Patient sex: M
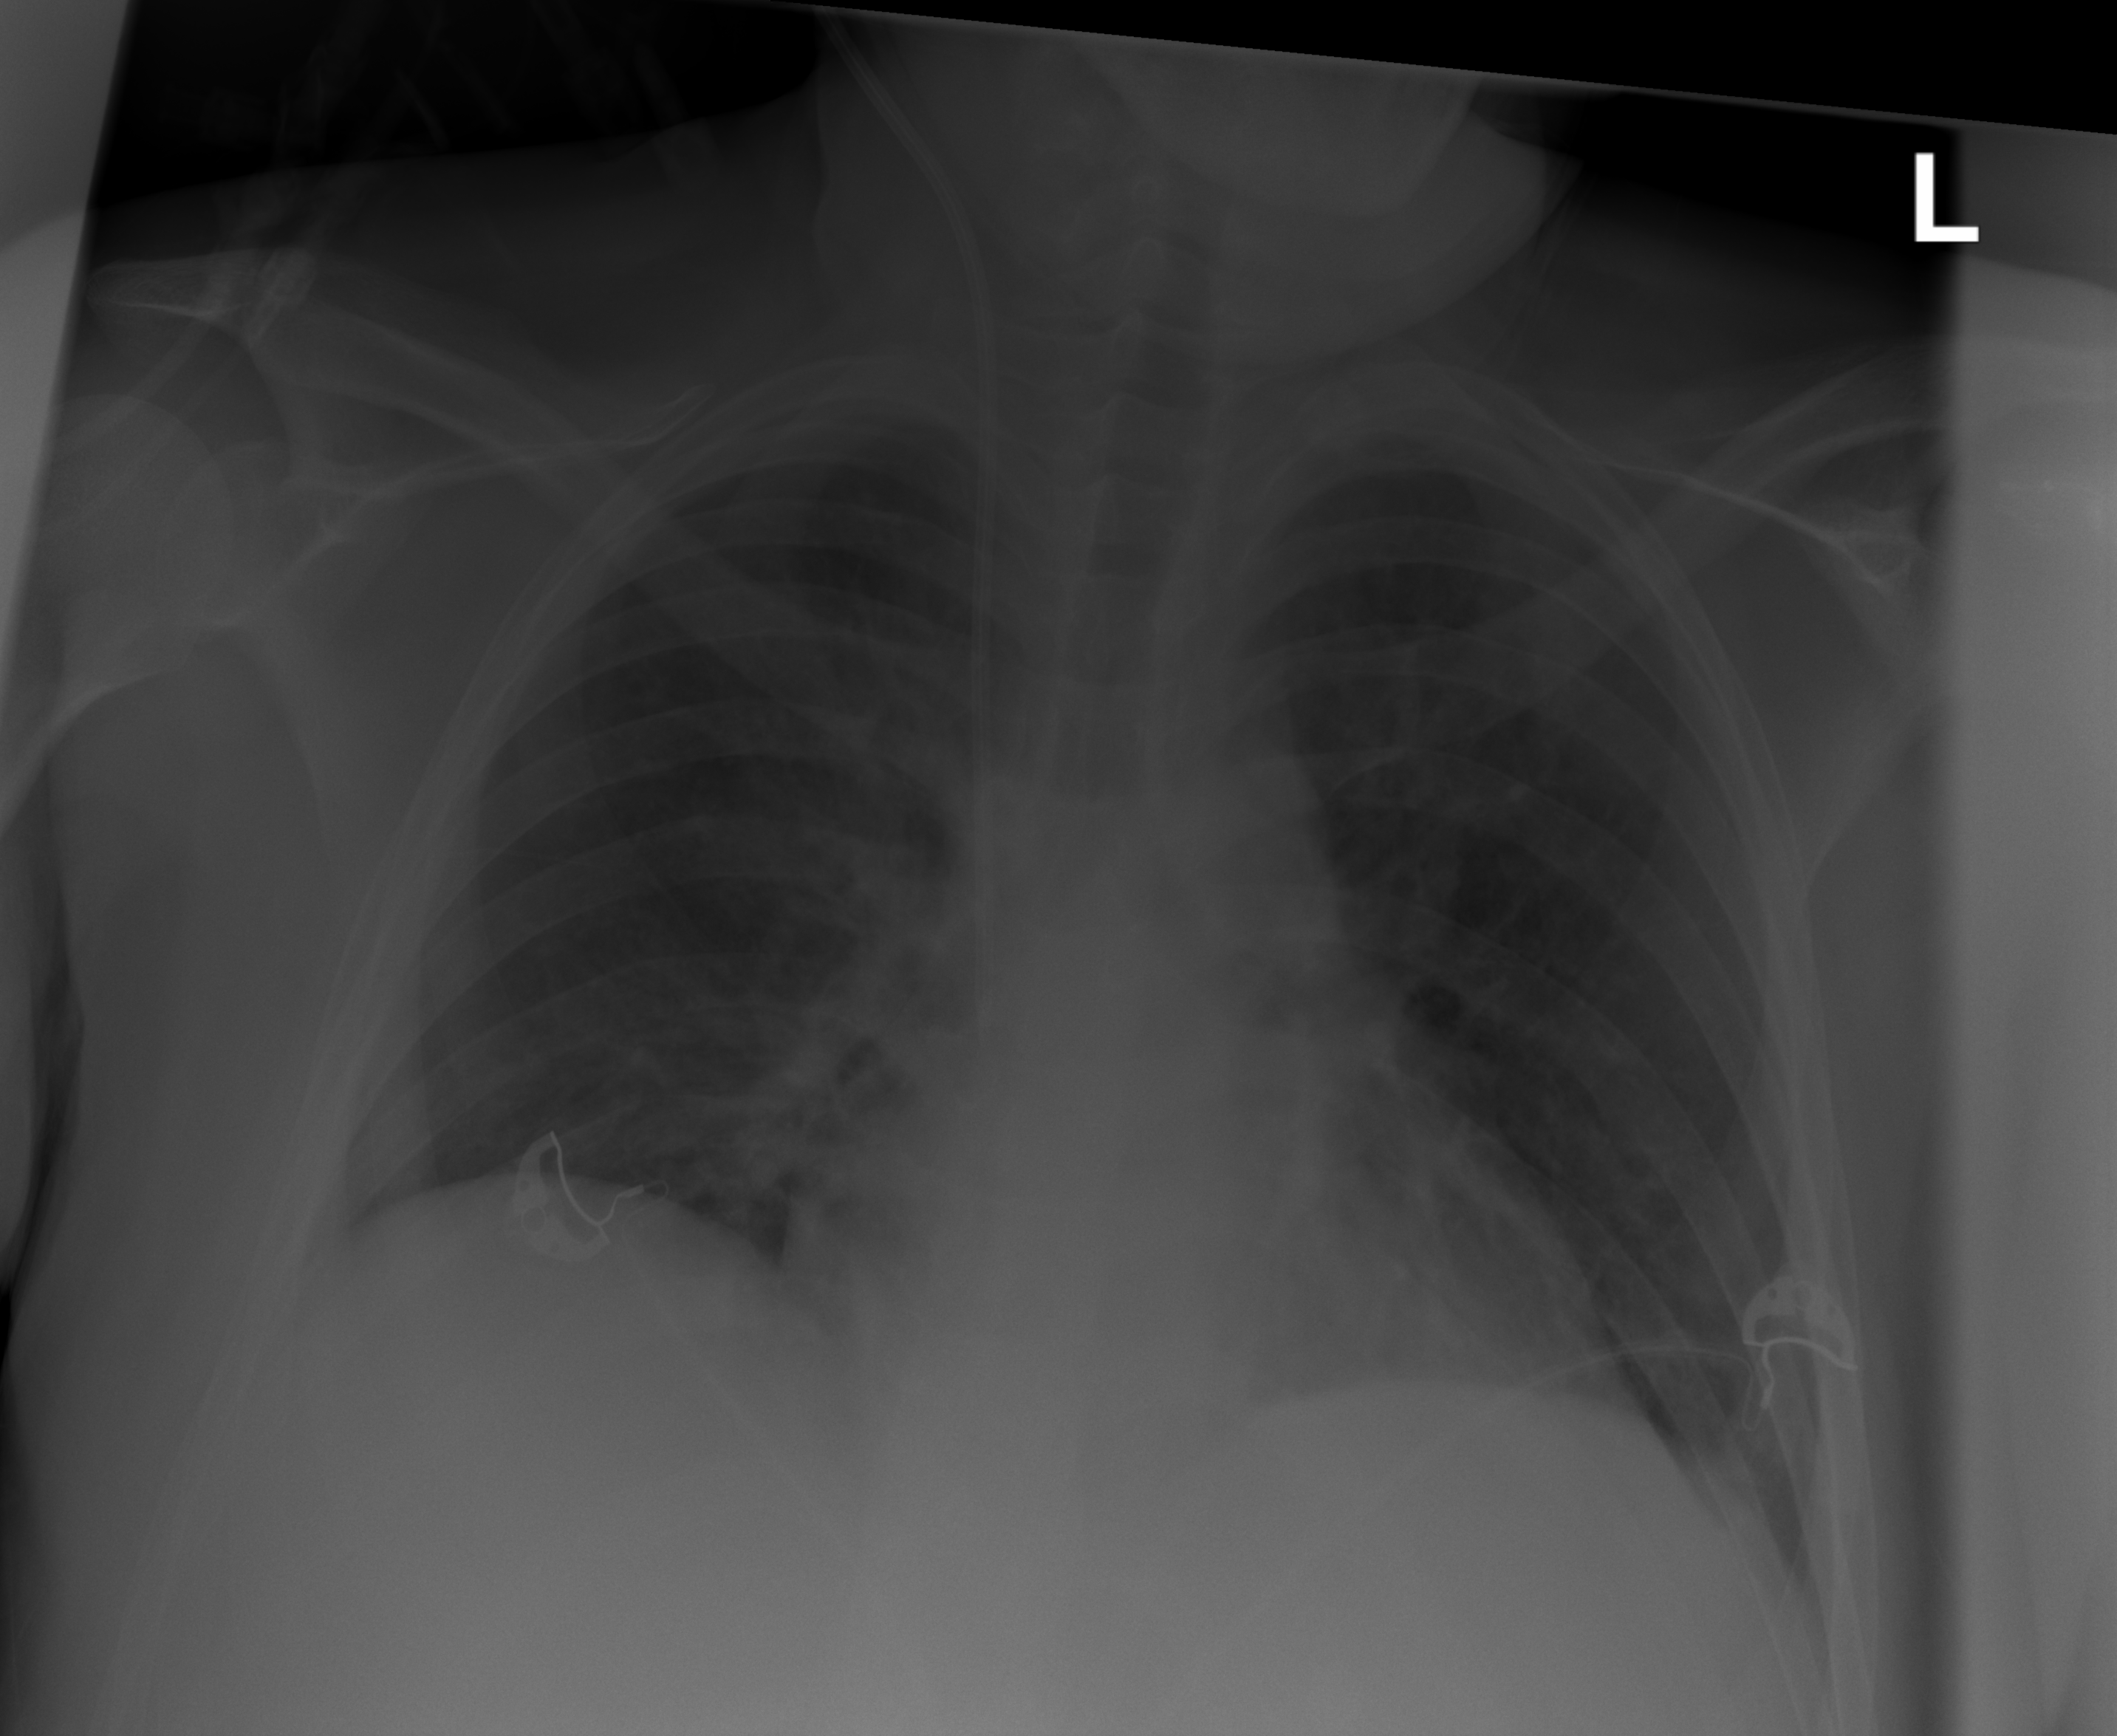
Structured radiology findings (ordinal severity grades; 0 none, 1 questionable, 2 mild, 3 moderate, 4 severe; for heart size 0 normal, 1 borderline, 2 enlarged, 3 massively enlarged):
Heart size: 2
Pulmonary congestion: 2
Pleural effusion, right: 1
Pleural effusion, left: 0
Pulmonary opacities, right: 1
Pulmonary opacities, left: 1
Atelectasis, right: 2
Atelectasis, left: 2